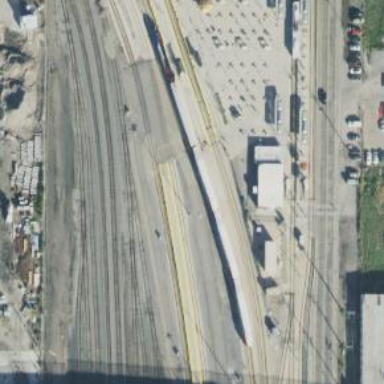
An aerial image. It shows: Railway yard.